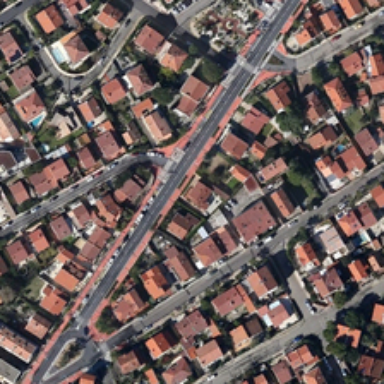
Houses with red roofs on both sides of the road .